Question:
The screen shot should be pretty self-explanatory, but I am having issues ensuring my 'viewDidAppear' method is being called. When I set a breakpoint, it breaks in 'viewDidLoad'.
As a side note, none of my 'NSLog()'s are writing to the console either.
I did clean my build directory as I had seen recommended elsewhere, but no joy.
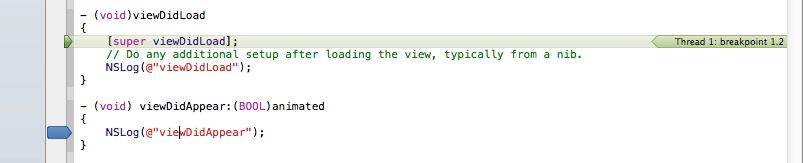
Answer: Solution was (as originally suspected... bad cached data. But looking in the wrong place. Someone in the iOS Simulator, the app was not being updated and was running off old data.
Deleted app from Simulator (Reset Contents and Settings) and all is good with the world.
Killing the derived data both manually in Finder and through Xcode did not give a complete solution.
Appreciate you all that were quick to respond.